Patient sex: M
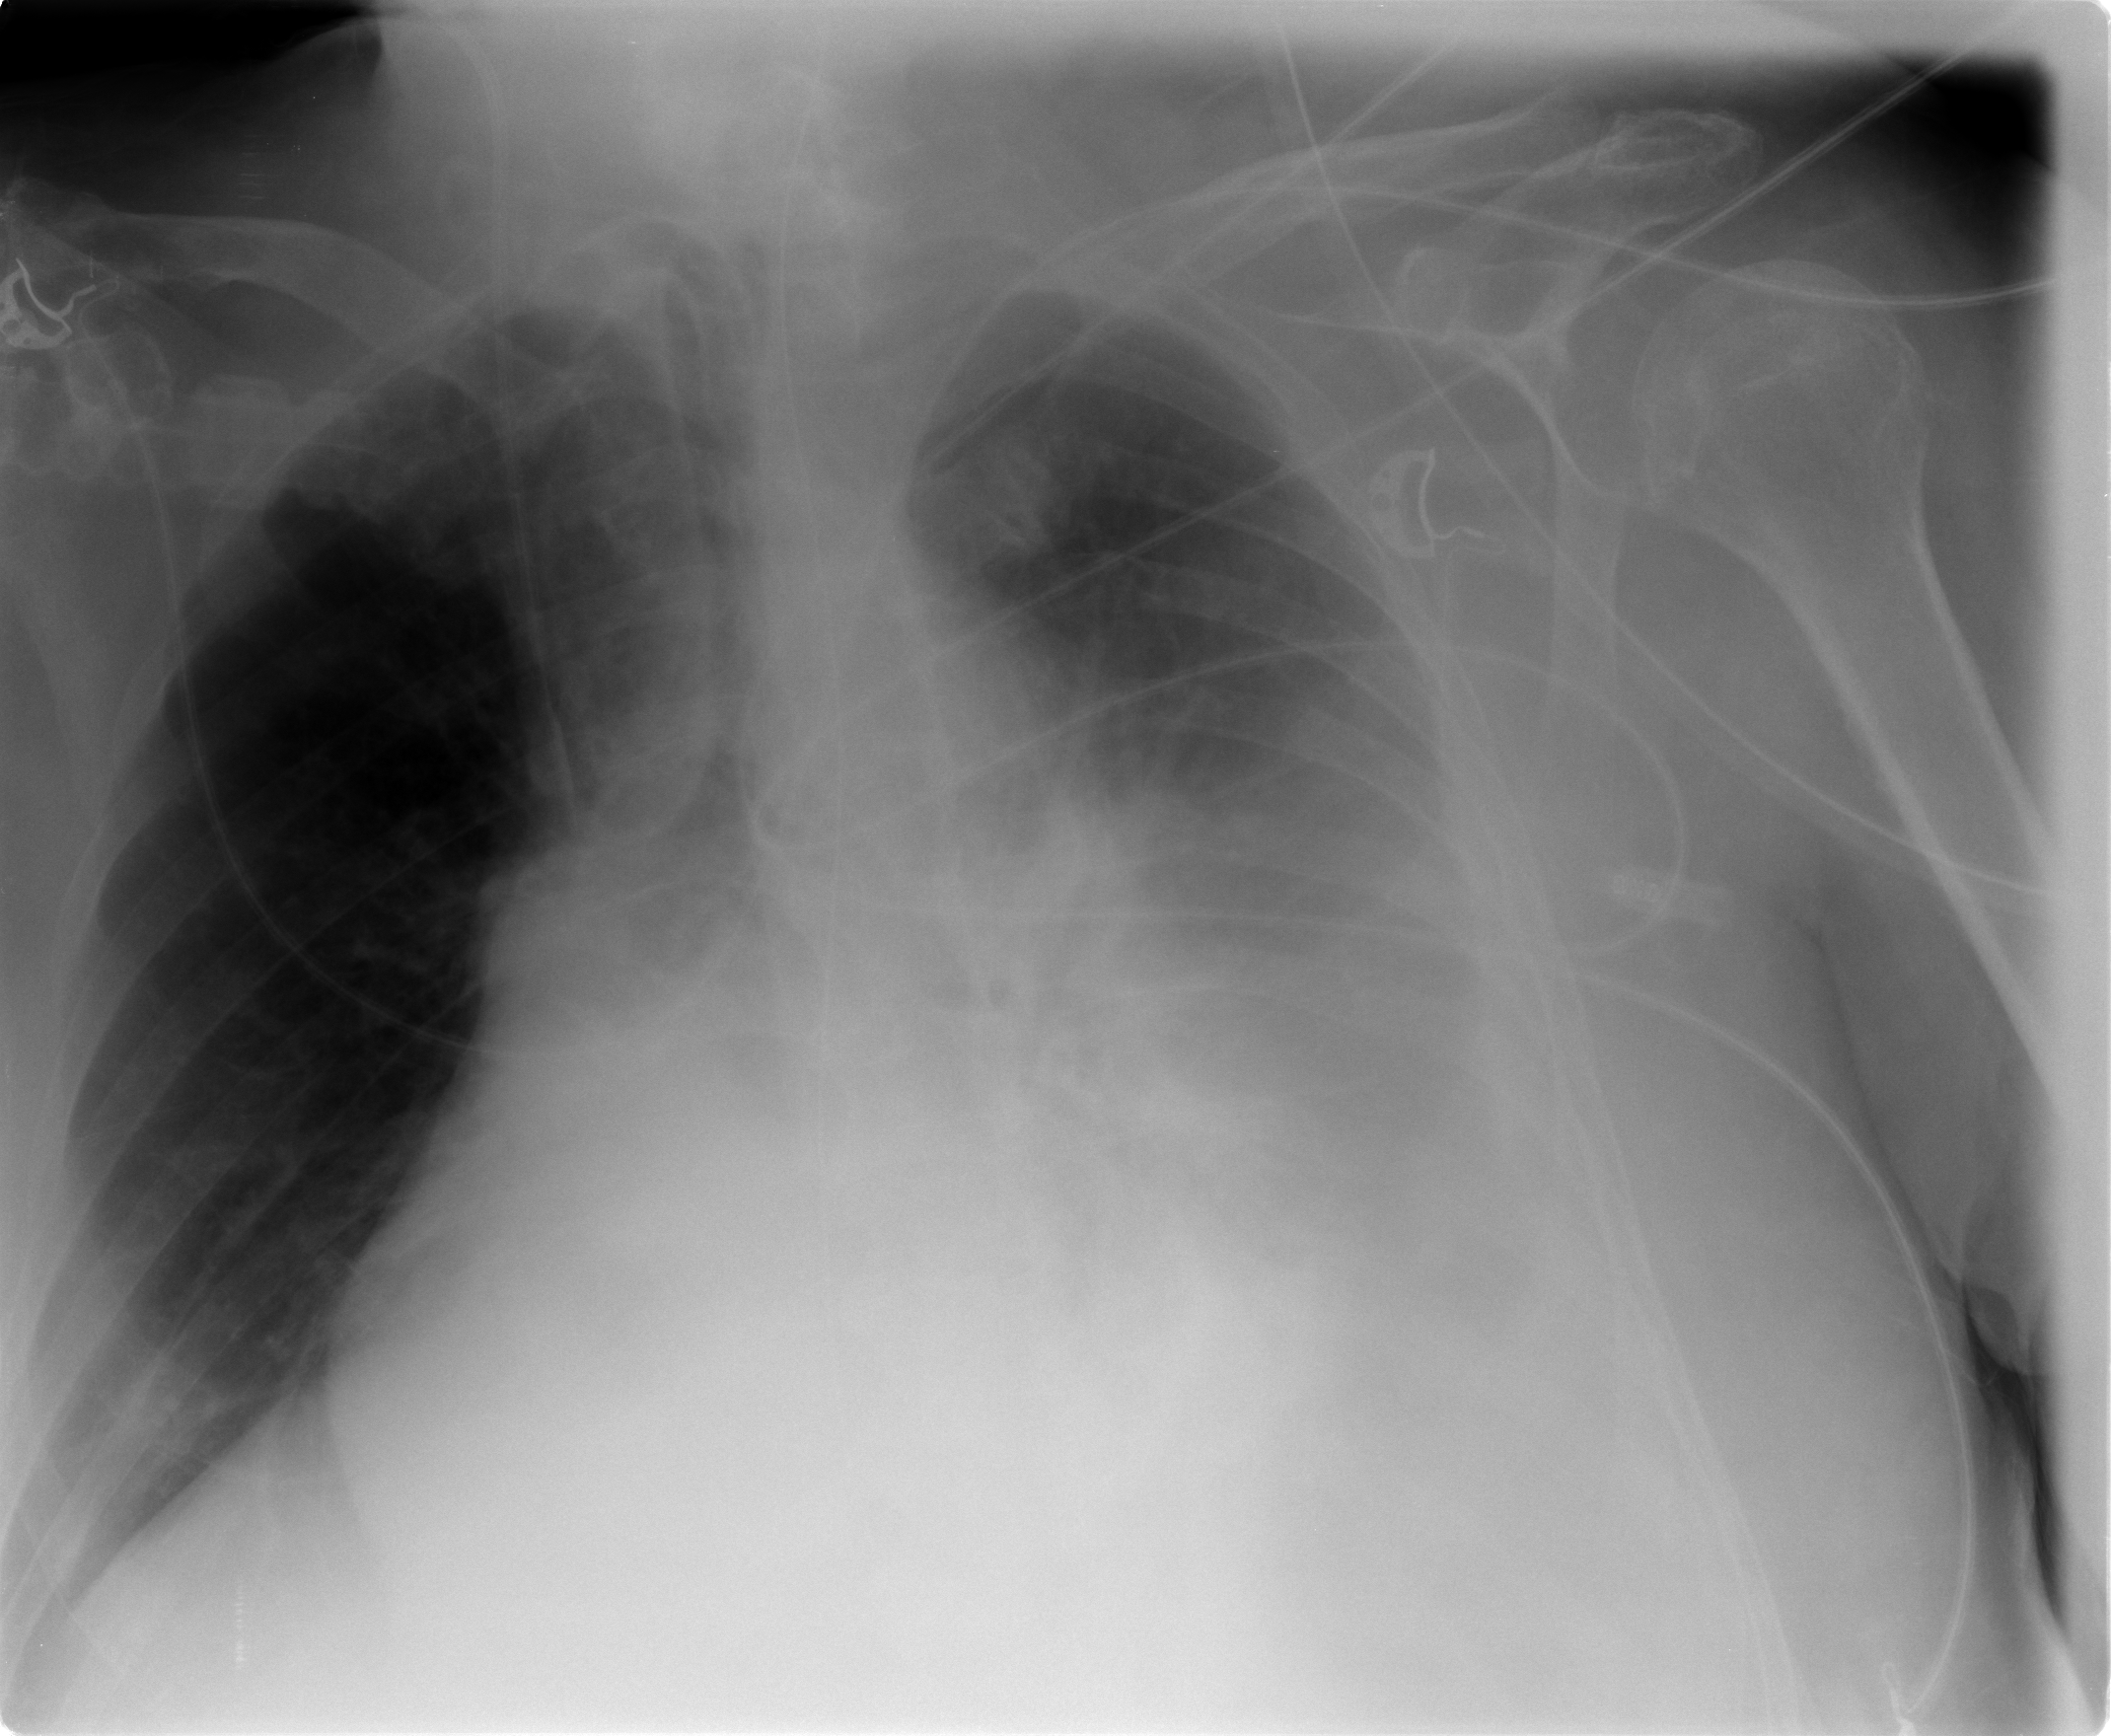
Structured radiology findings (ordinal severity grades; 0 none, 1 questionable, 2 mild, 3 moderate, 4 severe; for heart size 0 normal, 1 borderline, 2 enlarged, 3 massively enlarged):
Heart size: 0
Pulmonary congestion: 0
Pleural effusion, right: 1
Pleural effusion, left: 3
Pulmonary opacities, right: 1
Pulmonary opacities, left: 1
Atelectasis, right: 2
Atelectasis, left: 3